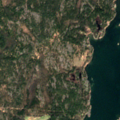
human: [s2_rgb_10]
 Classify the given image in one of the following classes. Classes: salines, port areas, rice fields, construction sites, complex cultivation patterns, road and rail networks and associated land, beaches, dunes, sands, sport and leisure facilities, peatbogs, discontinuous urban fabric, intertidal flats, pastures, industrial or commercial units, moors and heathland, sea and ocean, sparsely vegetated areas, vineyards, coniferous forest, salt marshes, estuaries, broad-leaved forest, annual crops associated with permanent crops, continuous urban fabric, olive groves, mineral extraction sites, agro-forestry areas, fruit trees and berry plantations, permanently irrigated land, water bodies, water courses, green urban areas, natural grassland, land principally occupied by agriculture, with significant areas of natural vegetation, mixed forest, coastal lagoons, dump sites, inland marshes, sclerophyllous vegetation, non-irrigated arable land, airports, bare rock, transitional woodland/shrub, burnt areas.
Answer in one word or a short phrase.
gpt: mixed forest, sea and ocean